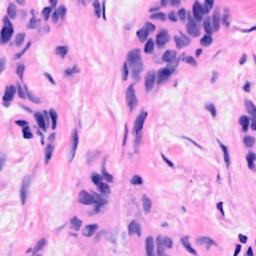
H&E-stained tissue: Breast